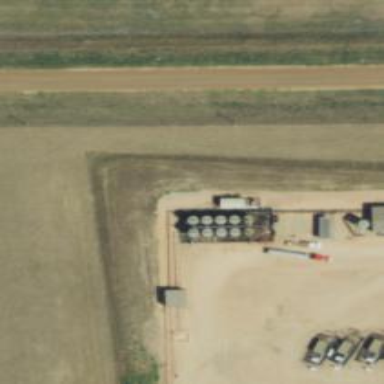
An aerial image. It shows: Storage tank with man-made structure.